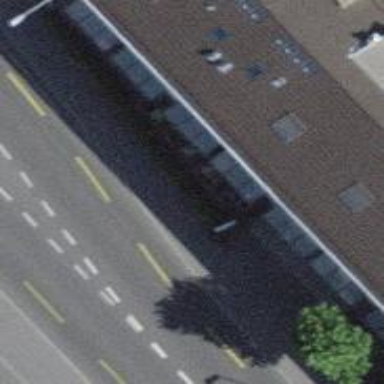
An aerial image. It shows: Cafe.